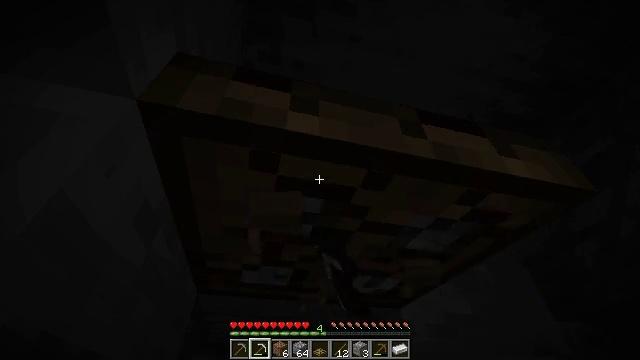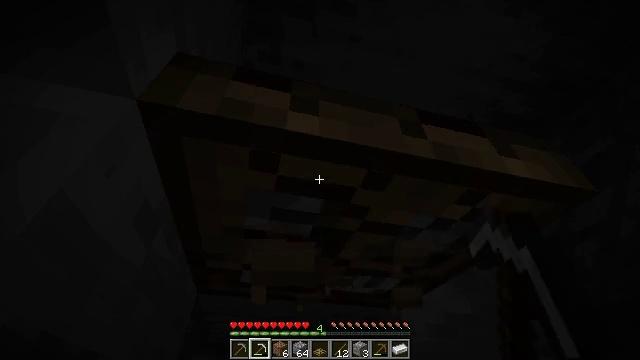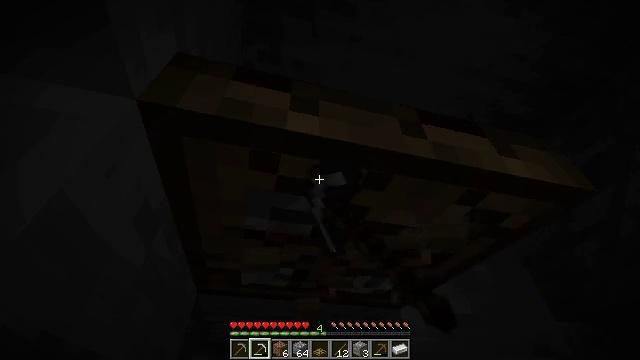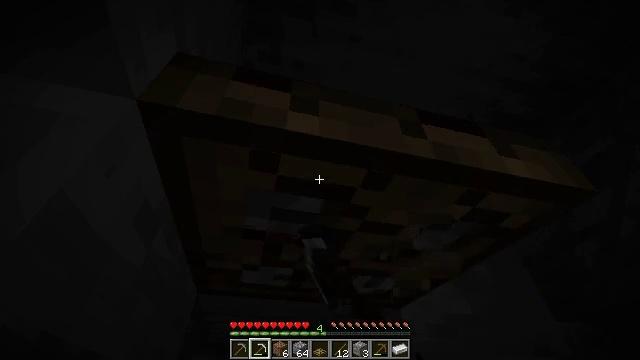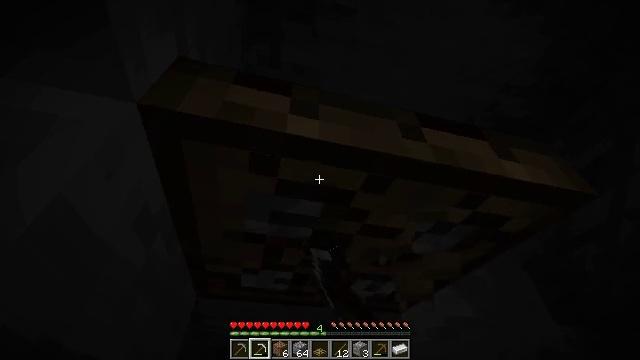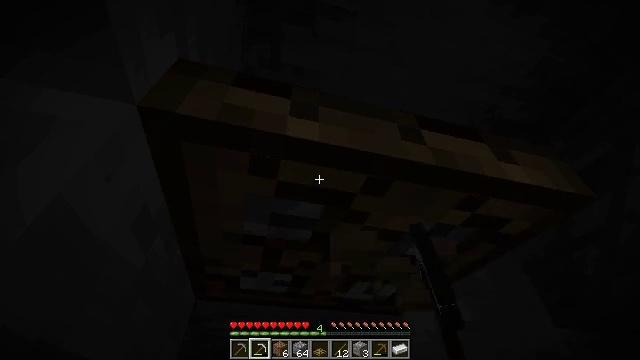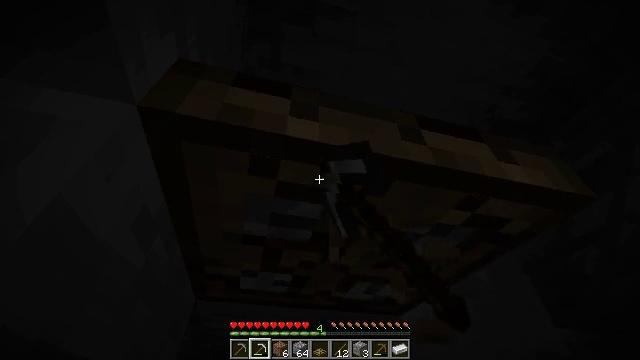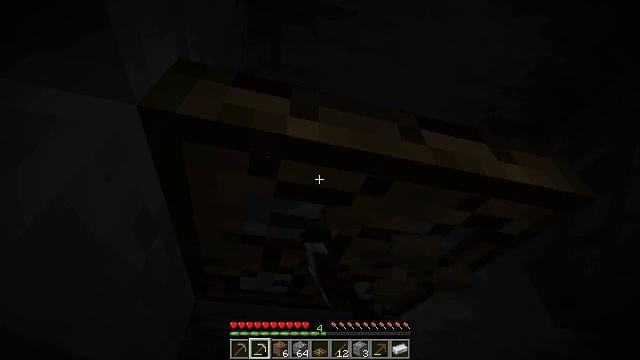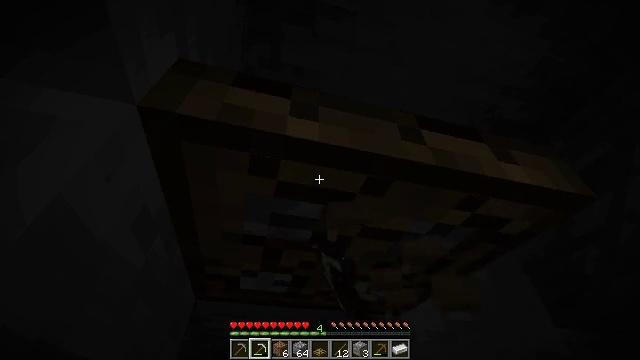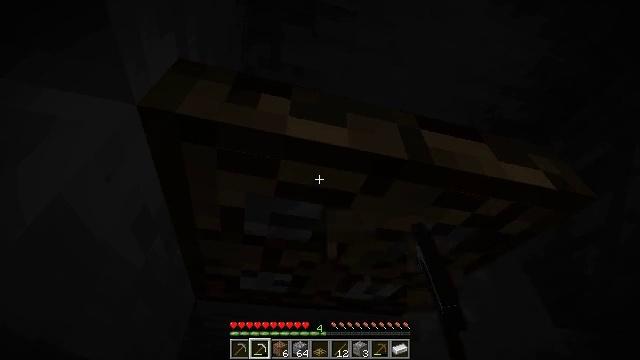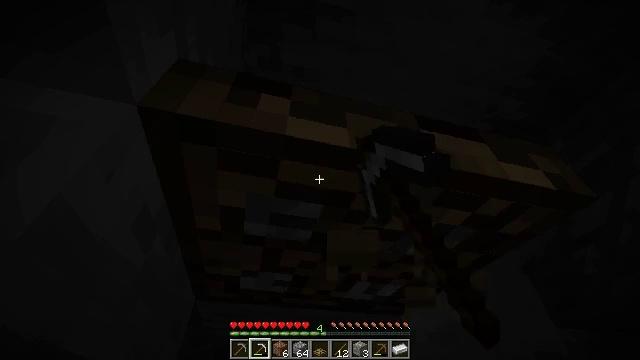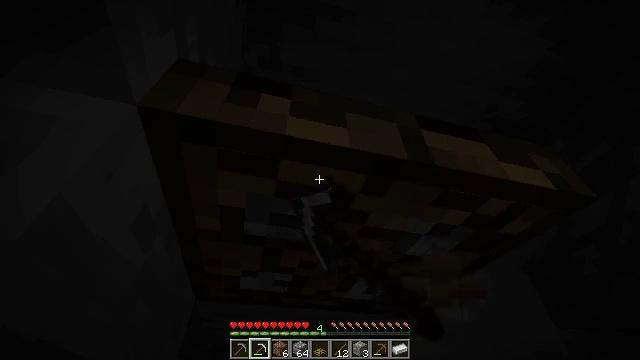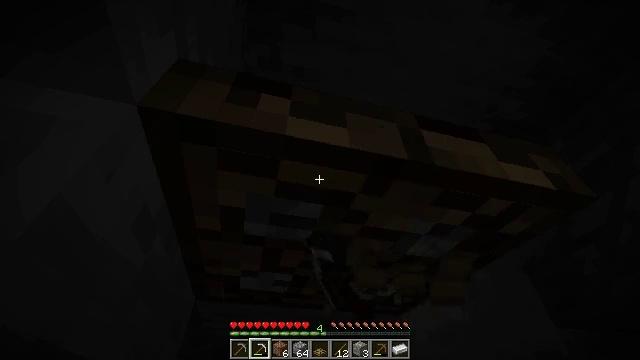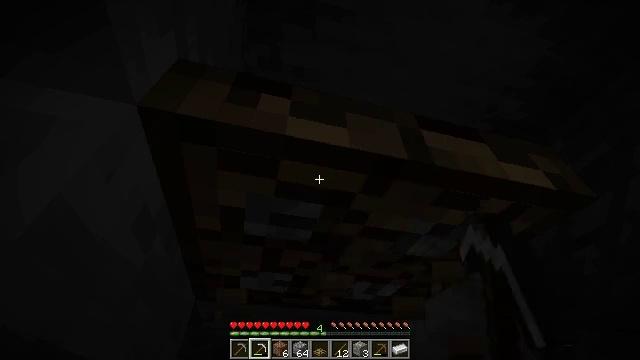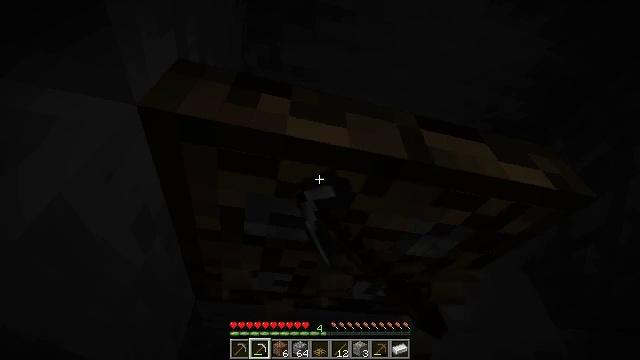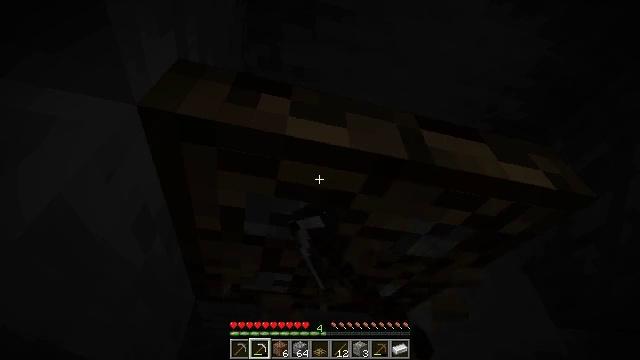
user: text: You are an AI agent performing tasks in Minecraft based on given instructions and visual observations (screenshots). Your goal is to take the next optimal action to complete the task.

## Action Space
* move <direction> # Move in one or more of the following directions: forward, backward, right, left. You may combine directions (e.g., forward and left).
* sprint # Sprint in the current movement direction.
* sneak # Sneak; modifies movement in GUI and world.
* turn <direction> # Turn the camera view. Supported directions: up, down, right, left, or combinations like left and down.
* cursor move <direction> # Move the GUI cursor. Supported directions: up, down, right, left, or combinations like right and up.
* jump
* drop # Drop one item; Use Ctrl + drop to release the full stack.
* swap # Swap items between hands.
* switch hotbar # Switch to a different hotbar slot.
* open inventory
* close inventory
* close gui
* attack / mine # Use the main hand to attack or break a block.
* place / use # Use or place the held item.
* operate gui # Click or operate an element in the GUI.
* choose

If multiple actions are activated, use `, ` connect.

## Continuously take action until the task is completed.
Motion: motion action
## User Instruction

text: Get the oak trapdoor back into your inventory.
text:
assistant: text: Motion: attack / mine
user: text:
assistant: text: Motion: attack / mine
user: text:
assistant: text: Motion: attack / mine
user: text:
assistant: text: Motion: attack / mine
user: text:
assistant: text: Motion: attack / mine
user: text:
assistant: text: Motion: attack / mine
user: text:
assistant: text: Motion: attack / mine
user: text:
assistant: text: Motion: attack / mine
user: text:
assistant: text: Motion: attack / mine
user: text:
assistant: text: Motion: attack / mine
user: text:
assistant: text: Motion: attack / mine
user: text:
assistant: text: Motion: attack / mine
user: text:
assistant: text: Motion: attack / mine
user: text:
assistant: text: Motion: attack / mine
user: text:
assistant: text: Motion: attack / mine
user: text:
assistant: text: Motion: attack / mine
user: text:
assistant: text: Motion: attack / mine
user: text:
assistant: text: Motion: attack / mine
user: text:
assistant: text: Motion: attack / mine
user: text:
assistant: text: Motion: attack / mine
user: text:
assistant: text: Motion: attack / mine
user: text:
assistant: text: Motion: attack / mine
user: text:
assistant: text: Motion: attack / mine
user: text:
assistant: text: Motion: attack / mine